Question: For the sake of simplicity, let's say I've got two text views A and B. A is a set size with a set margin between it and the parent. B is a variable size.
The goal is to position B centered below A if it fits but not have B go off the screen.
Here's the xml I've currently got for the two elements:
'''
<?xml version="1.0" encoding="utf-8"?>
<androidx.constraintlayout.widget.ConstraintLayout xmlns:android="http://schemas.android.com/apk/res/android"
xmlns:app="http://schemas.android.com/apk/res-auto"
xmlns:tools="http://schemas.android.com/tools"
android:layout_width="match_parent"
android:layout_height="match_parent"
tools:context=".MainActivity">
<TextView
android:id="@+id/element_A"
android:layout_width="48dp"
android:layout_height="48dp"
android:layout_marginTop="12dp"
android:layout_marginEnd="12dp"
app:layout_constraintEnd_toEndOf="parent"
app:layout_constraintTop_toTopOf="parent"
android:text="elem_A"/>
<TextView
android:id="@+id/element_B"
android:layout_width="wrap_content"
android:layout_height="wrap_content"
app:layout_constraintStart_toStartOf="@id/element_A"
app:layout_constraintEnd_toEndOf="@id/element_A"
app:layout_constraintTop_toBottomOf="@id/element_A"
android:text="sml"/>
</androidx.constraintlayout.widget.ConstraintLayout>
'''
The image below shows three figures: left is what I'm seeing when element B is small enough (great), middle is what I'm seeing when element B is too big (not good), and right is what I want to see when element B is too big.

As it turns out, switching from ConstraintLayout to LinearLayout actually fixes this problem. I'm still curious if this is possible using ConstraintLayout but for now I'll just use LinearLayout.
'''
<?xml version="1.0" encoding="utf-8"?>
<LinearLayout
xmlns:android="http://schemas.android.com/apk/res/android"
xmlns:tools="http://schemas.android.com/tools"
android:layout_width="wrap_content"
android:layout_height="wrap_content"
android:orientation="vertical"
android:layout_marginTop="12dp"
android:layout_marginEnd="12dp"
android:layout_gravity="end"
tools:context=".MainActivity">
<TextView
android:id="@+id/element_A"
android:layout_width="wrap_content"
android:layout_height="wrap_content"
android:layout_gravity="end"
android:gravity="end"
android:layout_weight="1"
android:text="elem_A"/>
<TextView
android:id="@+id/element_B"
android:layout_width="wrap_content"
android:layout_height="wrap_content"
android:layout_gravity="center"
android:gravity="center"
android:layout_weight="1"
android:text="much much longer element B"/>
</LinearLayout>
'''
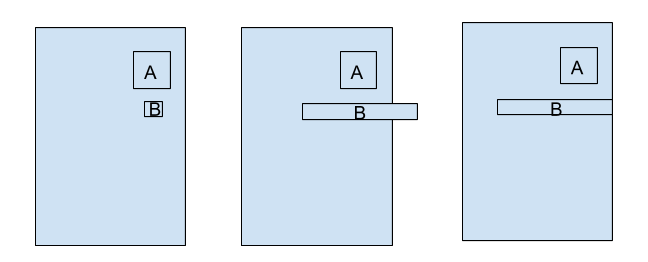
Answer: First create LinearLayout and set orientation to horizontal And again you need to create child LinearLayout and wrap both text feilds into it and set it's layout_gravity to right also set orientation to vertical. After that you need to distribute weight of LinearLayout into both of text feilds equally and also set gravity and layout_gravity to center for both text feilds . Tip :- don't use hard-coded values,instead use match_parent / wrap_content for all elements.